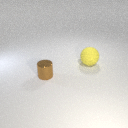
small brown metal cylinder to the left of large yellow rubber sphere